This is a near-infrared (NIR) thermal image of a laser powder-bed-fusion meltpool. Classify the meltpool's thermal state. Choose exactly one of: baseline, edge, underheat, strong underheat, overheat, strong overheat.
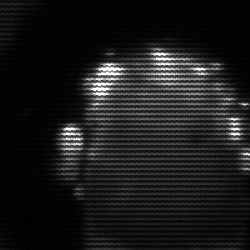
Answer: baseline